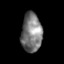
Tissue: skin
Cell type: Epithelial cells
Senescence score: 0.1684
Nuclear area (px): 790
Mean DAPI intensity: 121.863